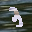
Label: 3